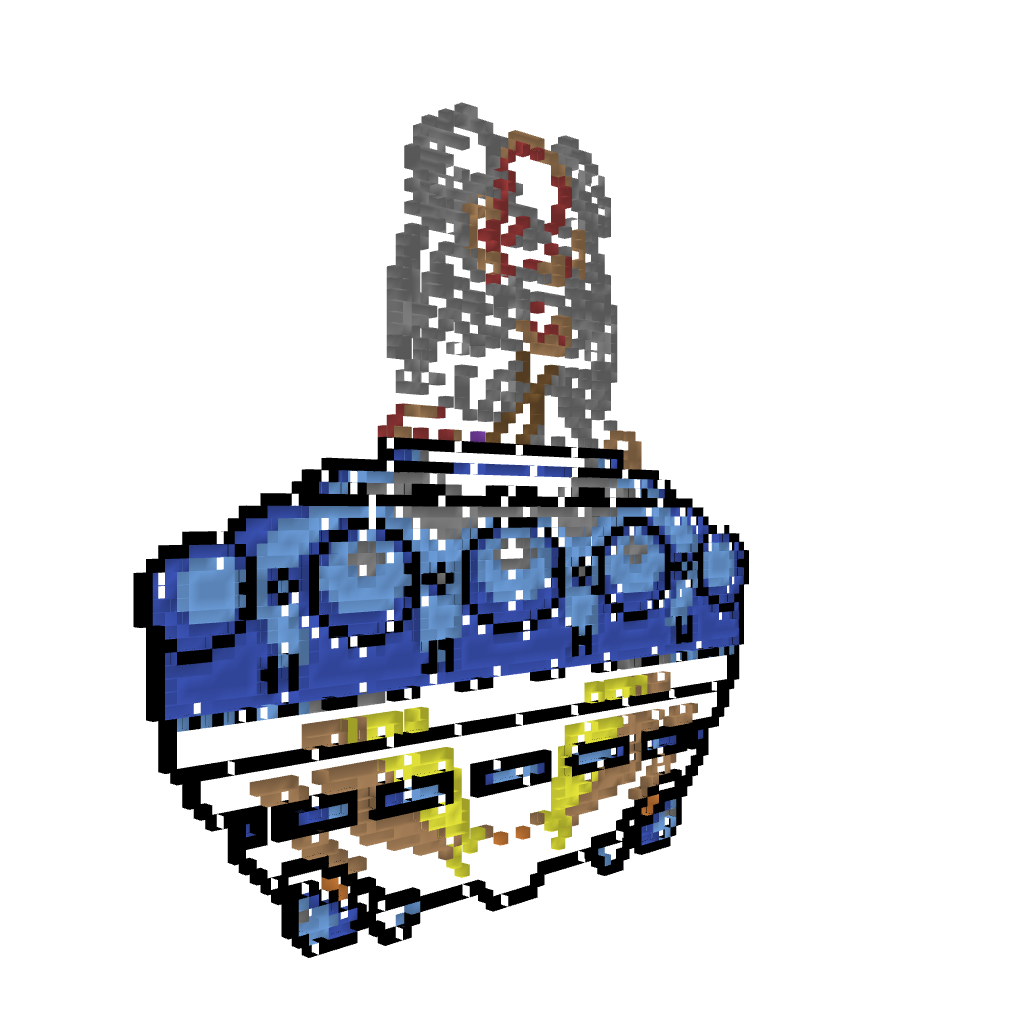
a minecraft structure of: Wily UFO (ErnieCIII) bad low quality